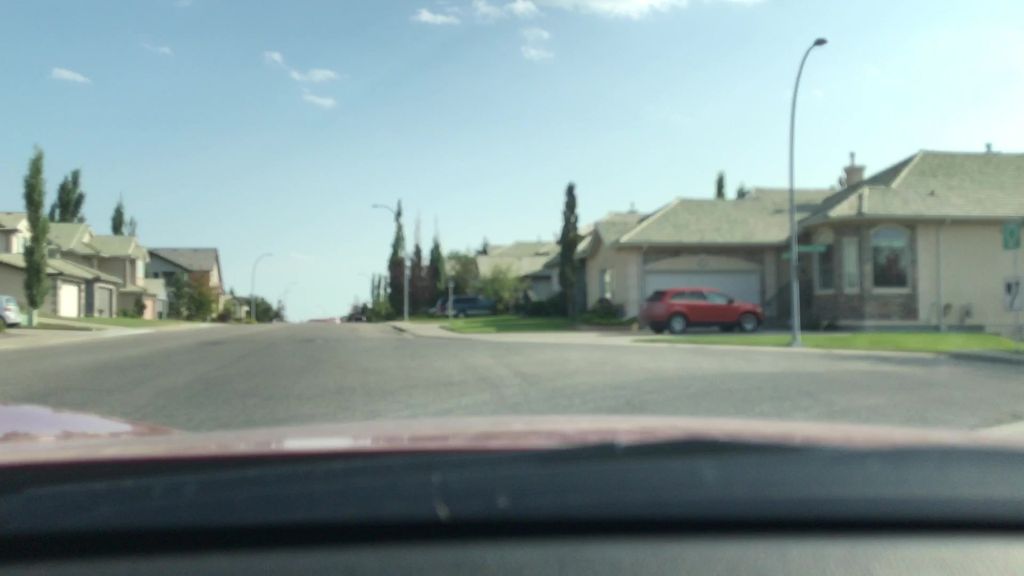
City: calgary